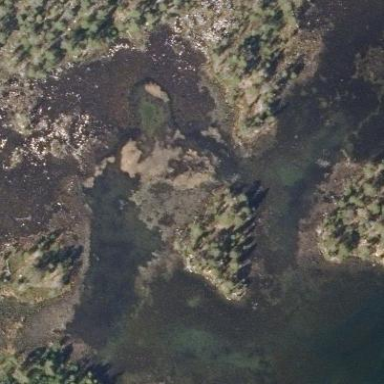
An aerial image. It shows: Islet.